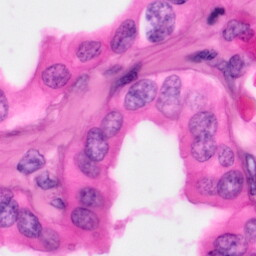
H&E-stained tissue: Pancreatic